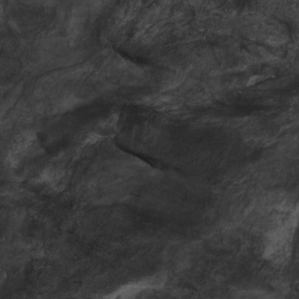
Label: non_frost